Question: Provided <URL> which was taken out of a questionnaire asking about perceived security to people from different neighborhoods, I have managed to create a bar plot which displays perceived security and groups results per each neighborhood:
'''
questionnaire_raw = read.csv("https://www.dropbox.com/s/l647q2omffnwyrg/local.data.csv?dl=0")
ggplot(data = questionnaire_raw,
aes(x = factor(Seguridad.de.tu.barrio..de.dia.), # We have to convert x values to categorical data
y = (..count..)/sum(..count..)*100,
fill = neighborhoods)) +
geom_bar(position="dodge") +
ggtitle("Seguridad de dia") +
labs(x="Grado de seguridad", y="% encuestados", fill="Barrios")
'''

I would like to overlay these results with a line graph representing the mean of each security category (1, 2, 3 or 4) in all neighborhoods (this is, without grouping results), so it is easy to know if a specific neighborhood is over or under the average of all neighborhoods. However, since it's my first job with R, I do not know how to calculate that mean with a dataframe and then overlay it in the previous barplot.
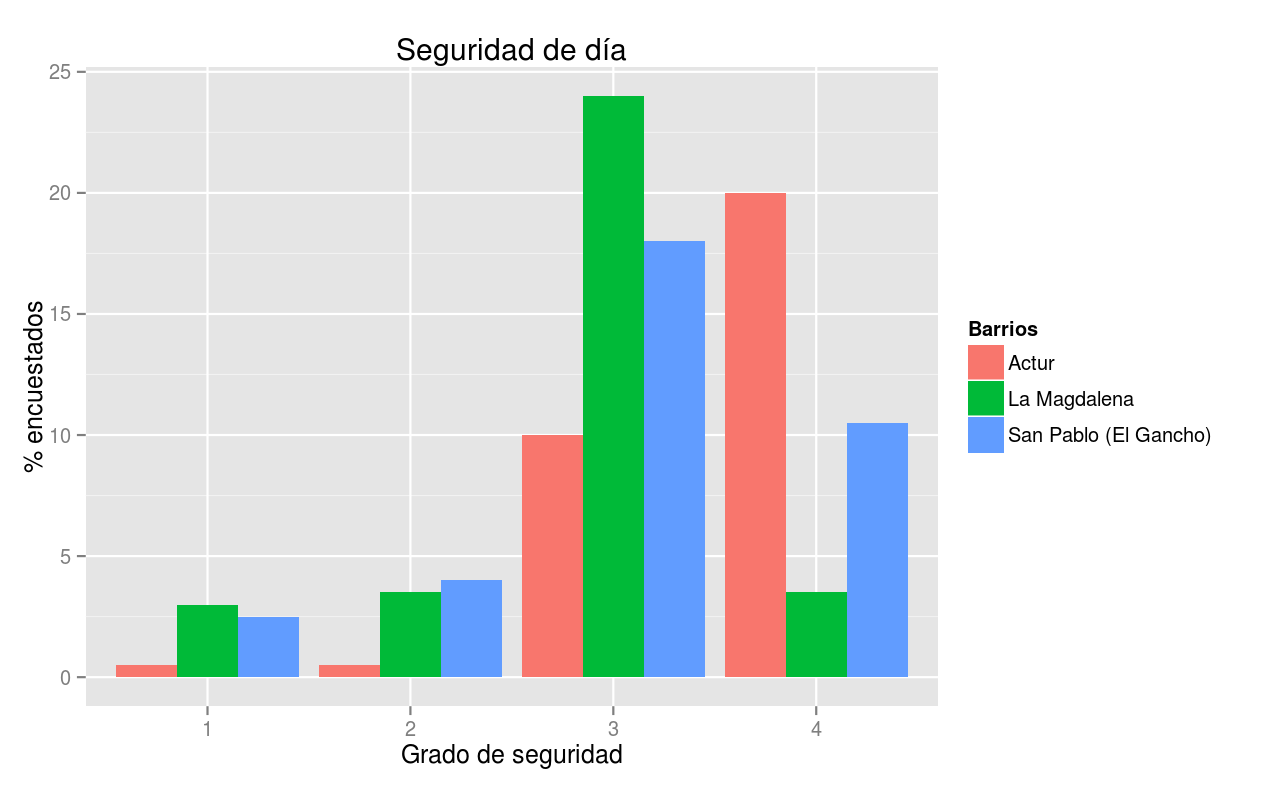
Answer: using 'data.table' for data-manipulation and lukeA's comment:
'''
require(ggplot2)
require(data.table)
setDT(questionnaire_raw)
setnames(questionnaire_raw, c("Timestamp", "Barrios", "Grado"))
plot_data <- questionnaire_raw[,.N, by=.(Barrios,Grado)]
ggplot(plot_data, aes(x=factor(Grado), y = N, fill = Barrios)) +
geom_bar(position="dodge", stat="identity") +
stat_summary(fun.y=mean, geom = "line", mapping = aes(group = 1)) +
ggtitle("Seguridad de dia") +
labs(x="Grado de seguridad", y="% encuestados", fill="Barrios")
'''
Result: